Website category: book
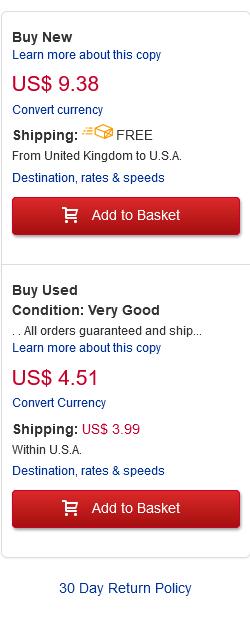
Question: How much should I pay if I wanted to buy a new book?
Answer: US$ 9.38

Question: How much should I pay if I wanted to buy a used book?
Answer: US$ 4.51

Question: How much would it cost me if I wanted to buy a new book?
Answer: US$ 9.38

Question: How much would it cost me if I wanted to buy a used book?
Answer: US$ 4.51

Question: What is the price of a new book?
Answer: US$ 9.38

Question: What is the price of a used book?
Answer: US$ 4.51

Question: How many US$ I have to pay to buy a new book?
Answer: US$ 9.38

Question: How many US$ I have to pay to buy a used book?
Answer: US$ 4.51

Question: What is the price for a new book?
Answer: US$ 9.38

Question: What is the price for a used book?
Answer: US$ 4.51

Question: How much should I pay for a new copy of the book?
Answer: US$ 9.38

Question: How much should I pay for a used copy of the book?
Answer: US$ 4.51

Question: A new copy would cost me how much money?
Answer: US$ 9.38

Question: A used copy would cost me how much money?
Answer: US$ 4.51

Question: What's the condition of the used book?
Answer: Very Good

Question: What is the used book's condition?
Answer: Very Good

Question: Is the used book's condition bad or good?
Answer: Very Good

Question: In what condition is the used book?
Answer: Very Good

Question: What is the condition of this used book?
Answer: Very Good

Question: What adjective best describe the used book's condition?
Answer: Very Good

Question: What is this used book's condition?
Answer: Very Good

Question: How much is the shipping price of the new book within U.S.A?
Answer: FREE

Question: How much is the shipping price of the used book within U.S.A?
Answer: US$ 3.99

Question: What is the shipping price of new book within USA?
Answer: FREE

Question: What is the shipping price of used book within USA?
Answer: US$ 3.99

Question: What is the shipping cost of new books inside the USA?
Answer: FREE

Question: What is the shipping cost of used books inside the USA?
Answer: US$ 3.99

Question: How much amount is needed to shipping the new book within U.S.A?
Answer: FREE

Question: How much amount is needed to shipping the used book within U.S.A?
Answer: US$ 3.99

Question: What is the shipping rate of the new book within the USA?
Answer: FREE

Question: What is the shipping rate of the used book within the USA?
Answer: US$ 3.99

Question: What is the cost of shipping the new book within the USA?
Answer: FREE

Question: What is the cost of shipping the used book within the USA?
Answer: US$ 3.99

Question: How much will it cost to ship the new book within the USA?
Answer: FREE

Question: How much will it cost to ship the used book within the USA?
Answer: US$ 3.99